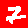
Digit: 7